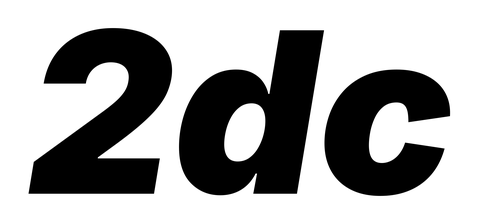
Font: Inter-Italic_Black_Italic